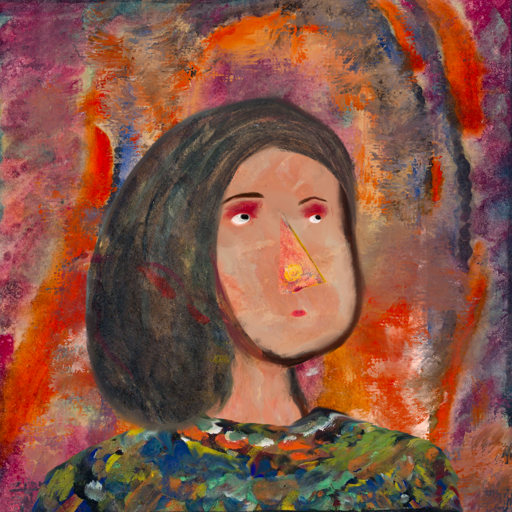
Background: Experience, Head And Neck Side: Roy_Bahadur, Face Side: Irani, Bust: An_Impression, Hair Side: Gypsy_Mother, Head Accessory: Blank, Second Necklace: Blank, Necklace: Blank, Baby: Blank